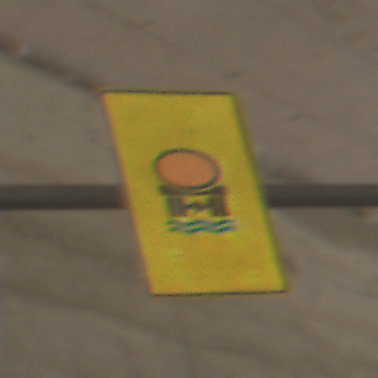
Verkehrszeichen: FahrzeugeMitWassergefaehrdenderLadungOhnePfeilsymbol
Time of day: Midday
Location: Roofed (Tunnel)
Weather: NotSpecified
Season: NotSpecified
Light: Natural